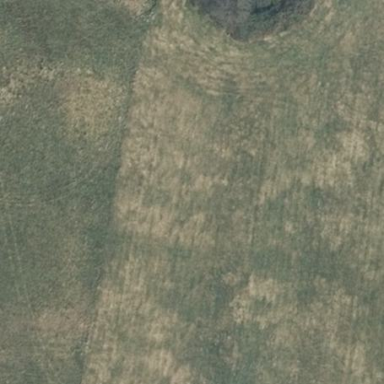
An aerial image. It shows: Beautiful meadow.